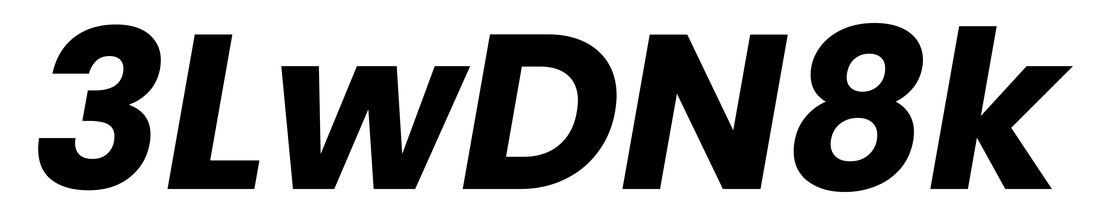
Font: Poppins-BoldItalic